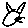
Label: cat